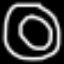
Label: donut